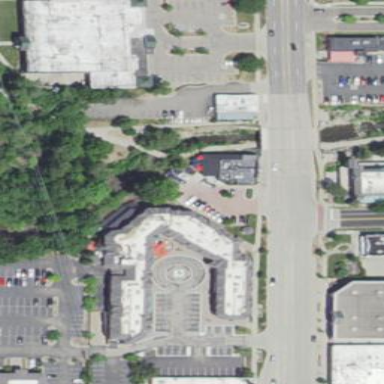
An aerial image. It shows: Retail area.